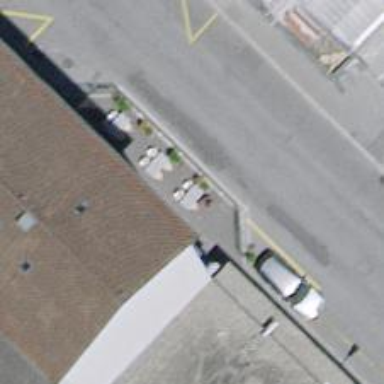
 serving as platform for public transportation."